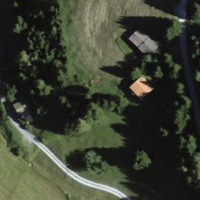
EUNIS habitat code: 24
Species observed at this site:
Boloria titania